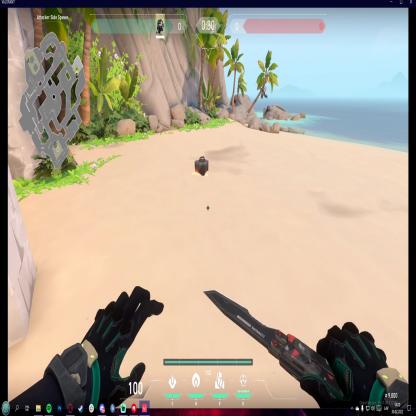
Label: dropped spike